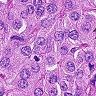
Metastatic tissue present: yes